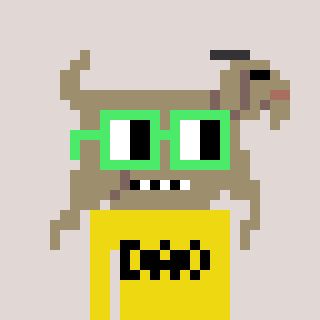
a pixel art character with square light green glasses, a goat-shaped head and a yellow-colored body on a warm background